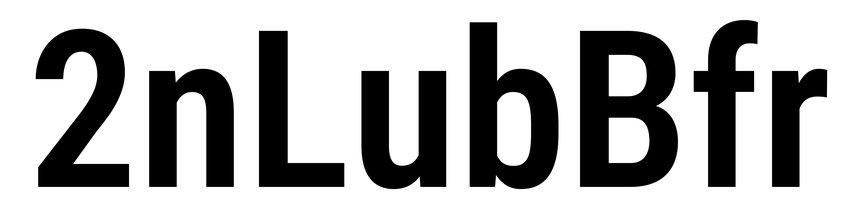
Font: Roboto_Condensed_SemiBold